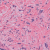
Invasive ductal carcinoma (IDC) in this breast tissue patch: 1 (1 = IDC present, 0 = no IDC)